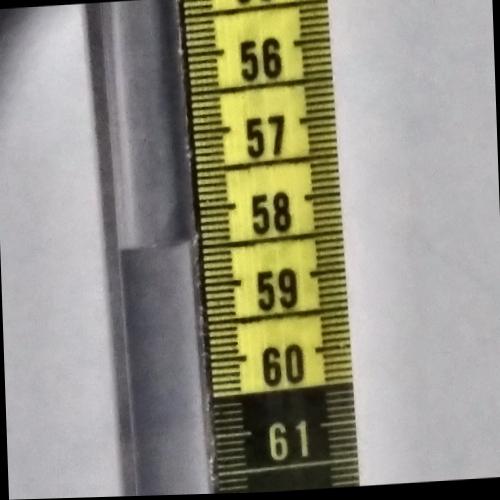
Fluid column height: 58.4 cm